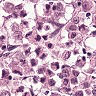
Metastatic tissue present: yes